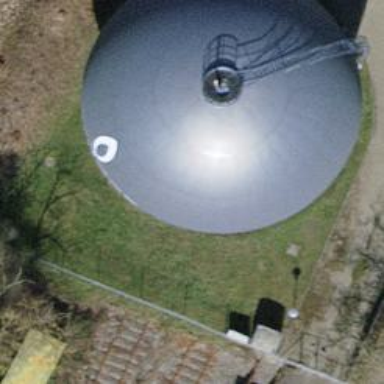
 man-made structure designed for storing gases."